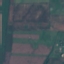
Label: Pasture